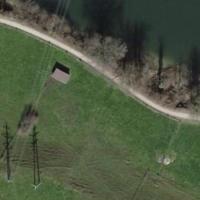
EUNIS habitat code: 24
Species observed at this site:
Clematis vitalba